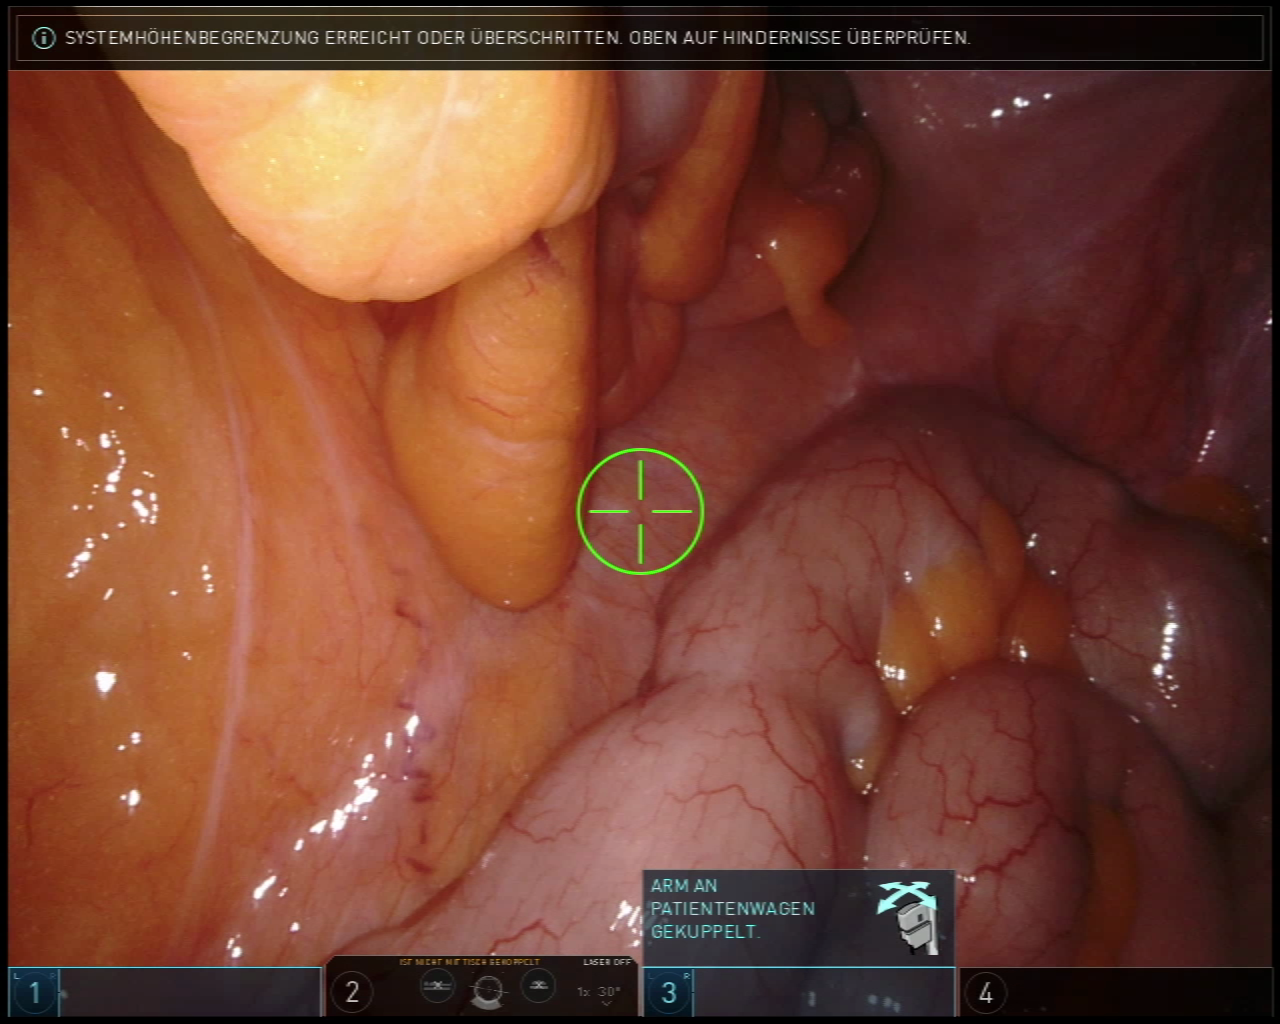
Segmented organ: colon
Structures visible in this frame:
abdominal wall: yes
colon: yes
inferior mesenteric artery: no
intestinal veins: no
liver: no
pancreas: no
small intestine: yes
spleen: no
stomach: no
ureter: no
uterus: no
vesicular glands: no